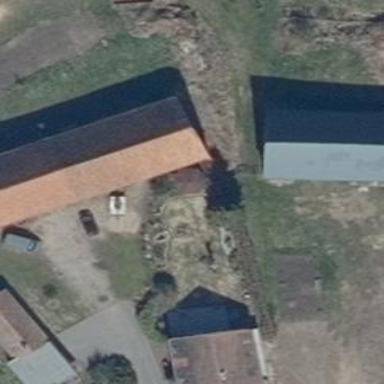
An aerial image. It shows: Simple and straightforward house.